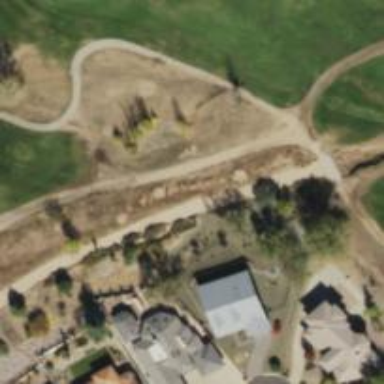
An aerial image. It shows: Service road used as golf cart path.